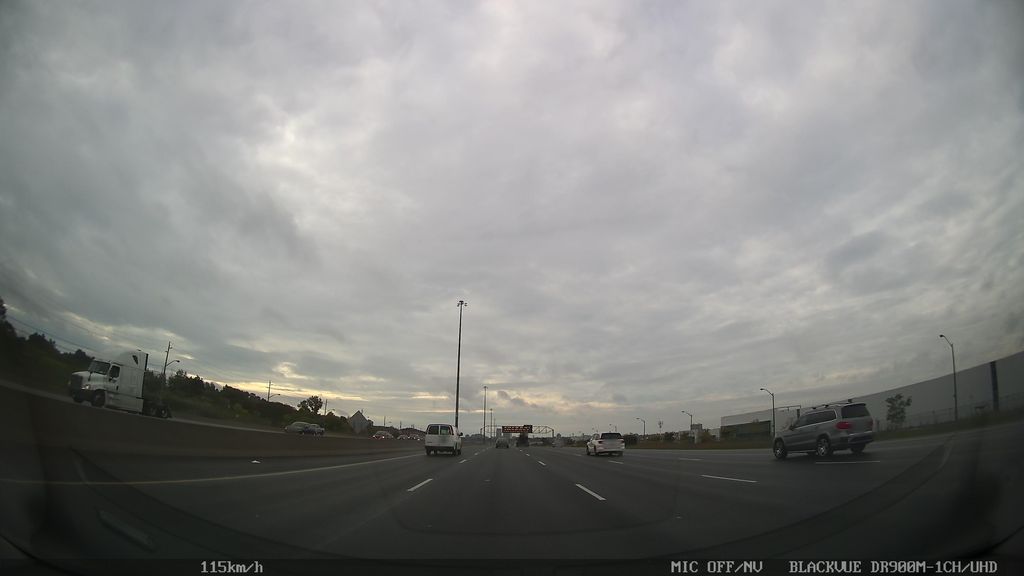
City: toronto